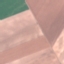
Land use / land cover: AnnualCrop